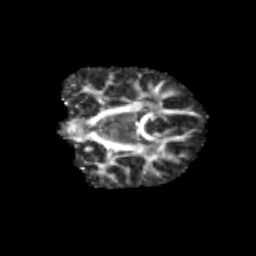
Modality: FA
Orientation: coronal
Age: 11
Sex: female
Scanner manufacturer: siemens
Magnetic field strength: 3 T
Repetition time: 3.8 s
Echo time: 0.07 s